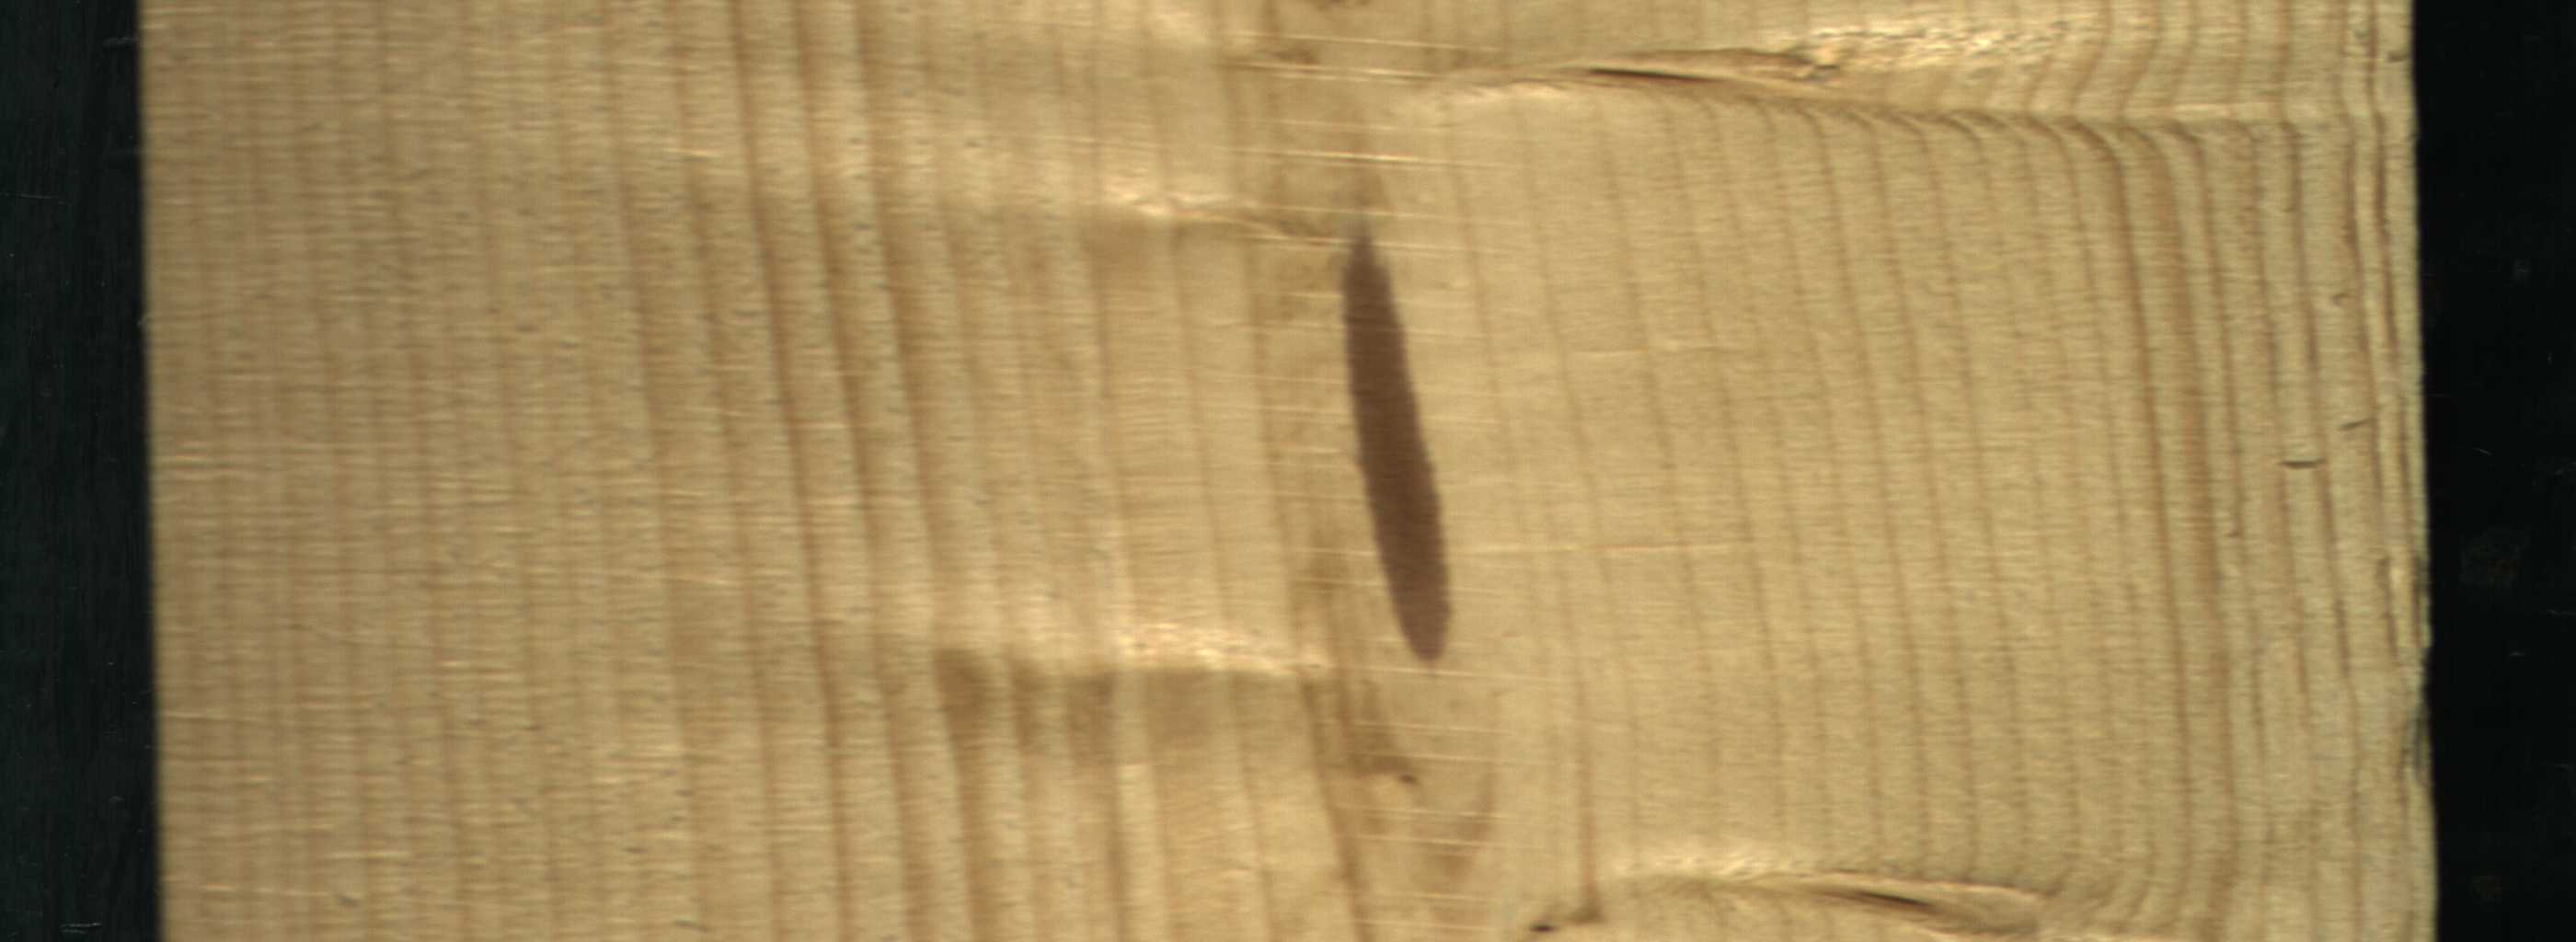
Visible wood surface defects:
Marrow
Live_Knot
Live_Knot